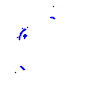
Particle: kaon